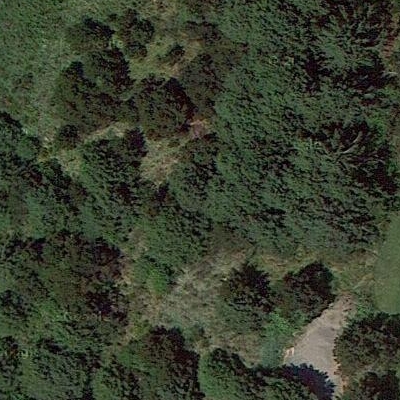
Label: eForest